Interaction volume radius: 5 \u00c5
Interaction volume height: 10 \u00c5
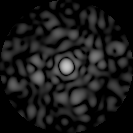
Disorder parameter: 0.8454